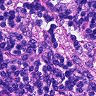
Metastatic tissue present: no